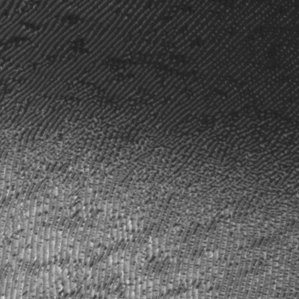
Label: frost